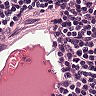
Metastatic tissue present: no